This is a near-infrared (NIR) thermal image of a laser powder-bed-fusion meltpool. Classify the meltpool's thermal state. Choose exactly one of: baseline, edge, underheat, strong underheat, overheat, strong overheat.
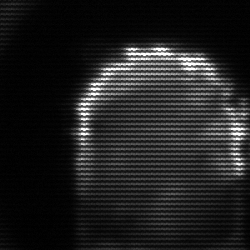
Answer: baseline